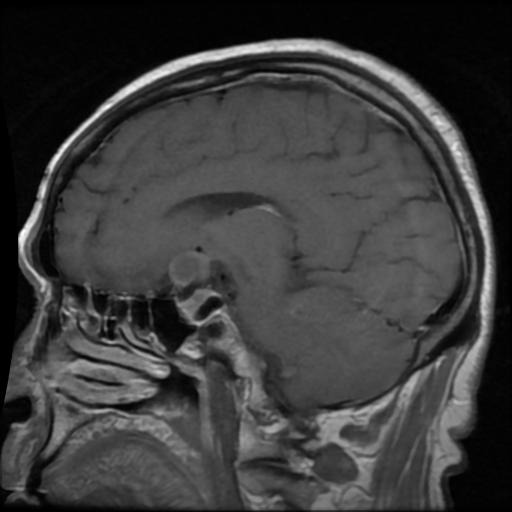
Label: pituitary